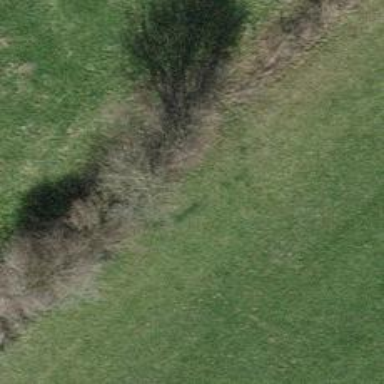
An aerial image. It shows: Hedge barrier.